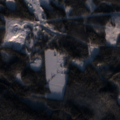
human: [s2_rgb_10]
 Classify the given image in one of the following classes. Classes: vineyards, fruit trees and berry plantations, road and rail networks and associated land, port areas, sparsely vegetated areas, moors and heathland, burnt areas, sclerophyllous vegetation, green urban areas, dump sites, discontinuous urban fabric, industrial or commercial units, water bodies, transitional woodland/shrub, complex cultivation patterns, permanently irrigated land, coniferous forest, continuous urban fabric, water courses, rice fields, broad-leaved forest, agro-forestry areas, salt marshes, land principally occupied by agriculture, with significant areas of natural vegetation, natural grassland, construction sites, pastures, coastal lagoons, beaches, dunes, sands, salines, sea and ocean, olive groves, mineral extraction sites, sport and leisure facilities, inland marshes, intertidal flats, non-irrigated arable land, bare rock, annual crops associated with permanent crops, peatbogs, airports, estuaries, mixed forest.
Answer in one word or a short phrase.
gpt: coniferous forest, mixed forest